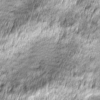
Label: not_dusty